Question: I'm developing an Android 2.2 application for multiple devices and I have a problem with an image.
This is my layout:
'''
<?xml version="1.0" encoding="utf-8"?>
<ScrollView xmlns:android="http://schemas.android.com/apk/res/android"
android:id="@+id/scrollView1"
android:layout_width="fill_parent"
android:layout_height="fill_parent" >
<ImageView
android:id="@+id/imageView1"
android:layout_width="fill_parent"
android:layout_height="wrap_content"
android:contentDescription="@string/layout_empty"
android:src="@drawable/faqs" />
</ScrollView>
'''
And this is what I see on my tablet device:

It looks perfect on my HTC Desire.
What is wrong?
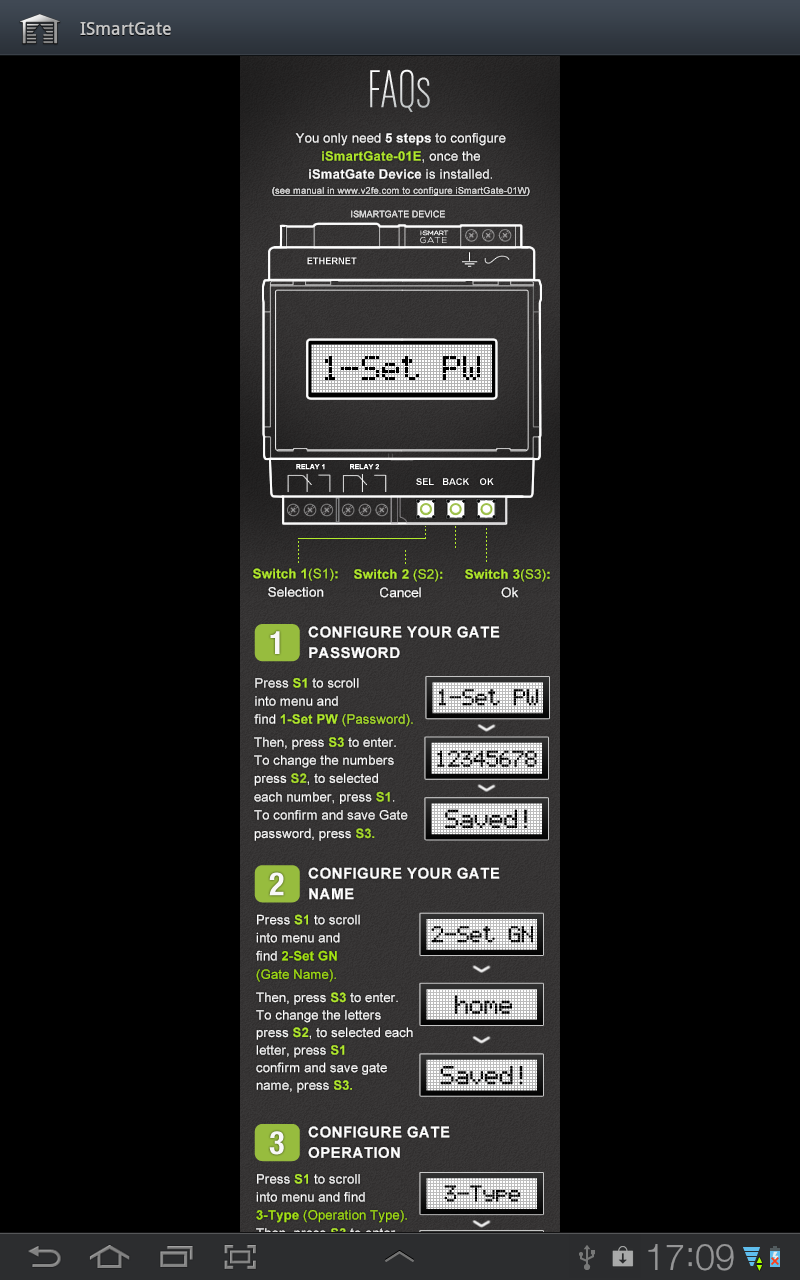
Answer: add 'android:scaleType="fitXY"' to your ImageView